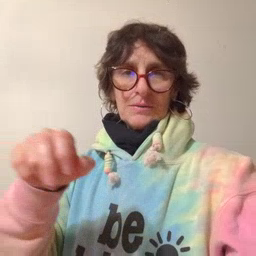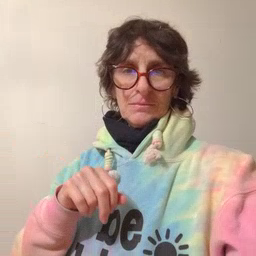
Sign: ride